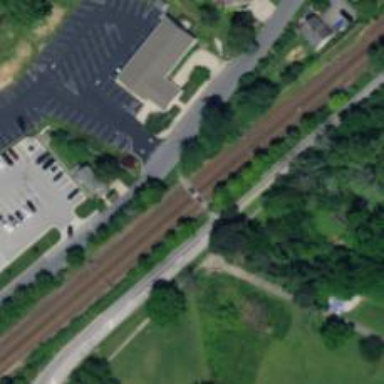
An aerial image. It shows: Uncontrolled railway crossing.